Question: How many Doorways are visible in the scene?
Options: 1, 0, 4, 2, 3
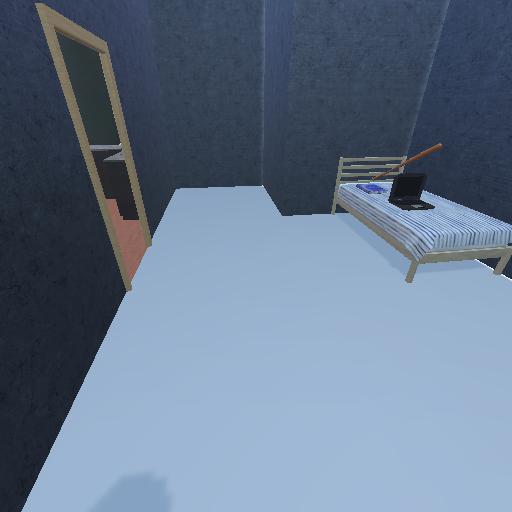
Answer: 1